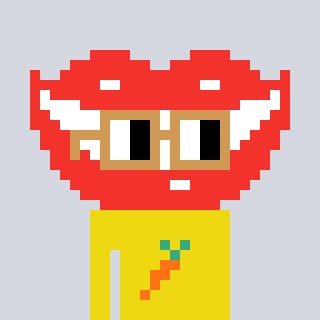
a pixel art character with square brown glasses, a smile-shaped head and a yellow-colored body on a cool background